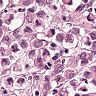
Metastatic tissue present: yes